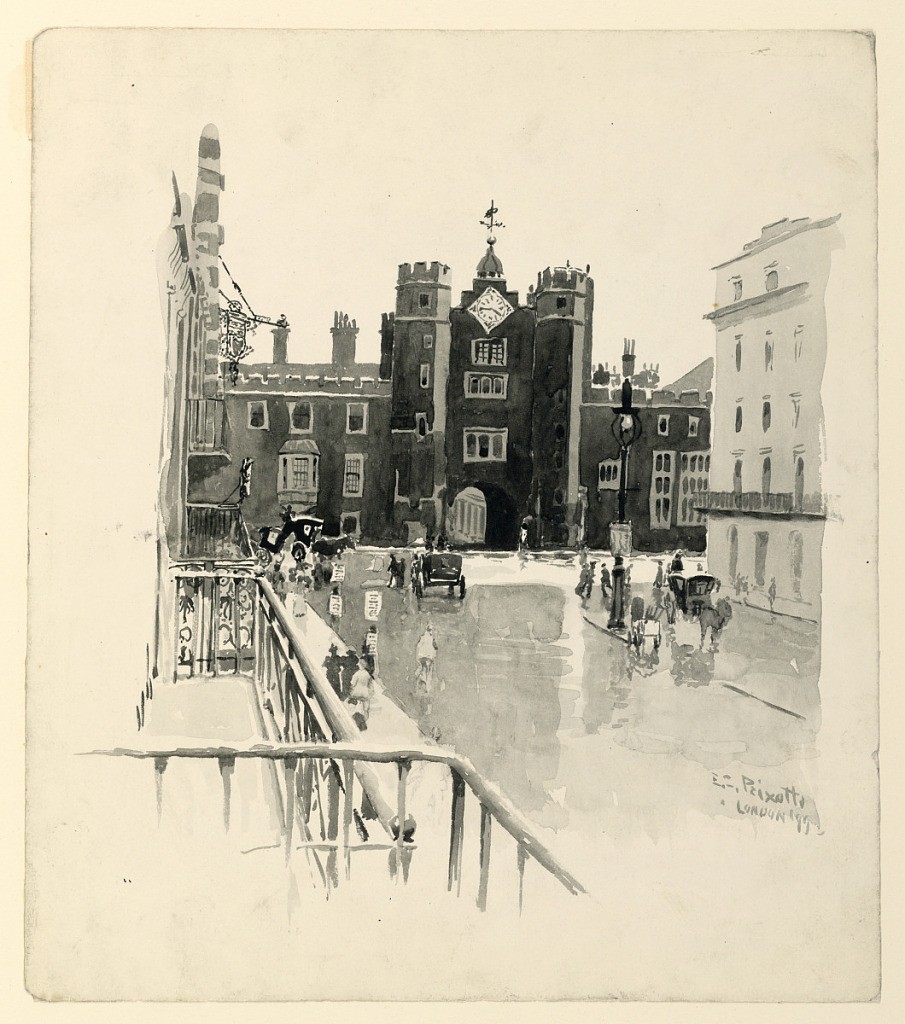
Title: St. James's Palace
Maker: Ernest Clifford Peixotto, American, 1869–1940
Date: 1899
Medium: Brush and grey and black watercolor on paper
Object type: Drawing
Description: The palace is seen in the background. Houses, left and right, in the foreground. Pedestrians, hansom cabs in the street between them.